Chest X-ray. View position: PA
Patient age: 49
Patient sex: F
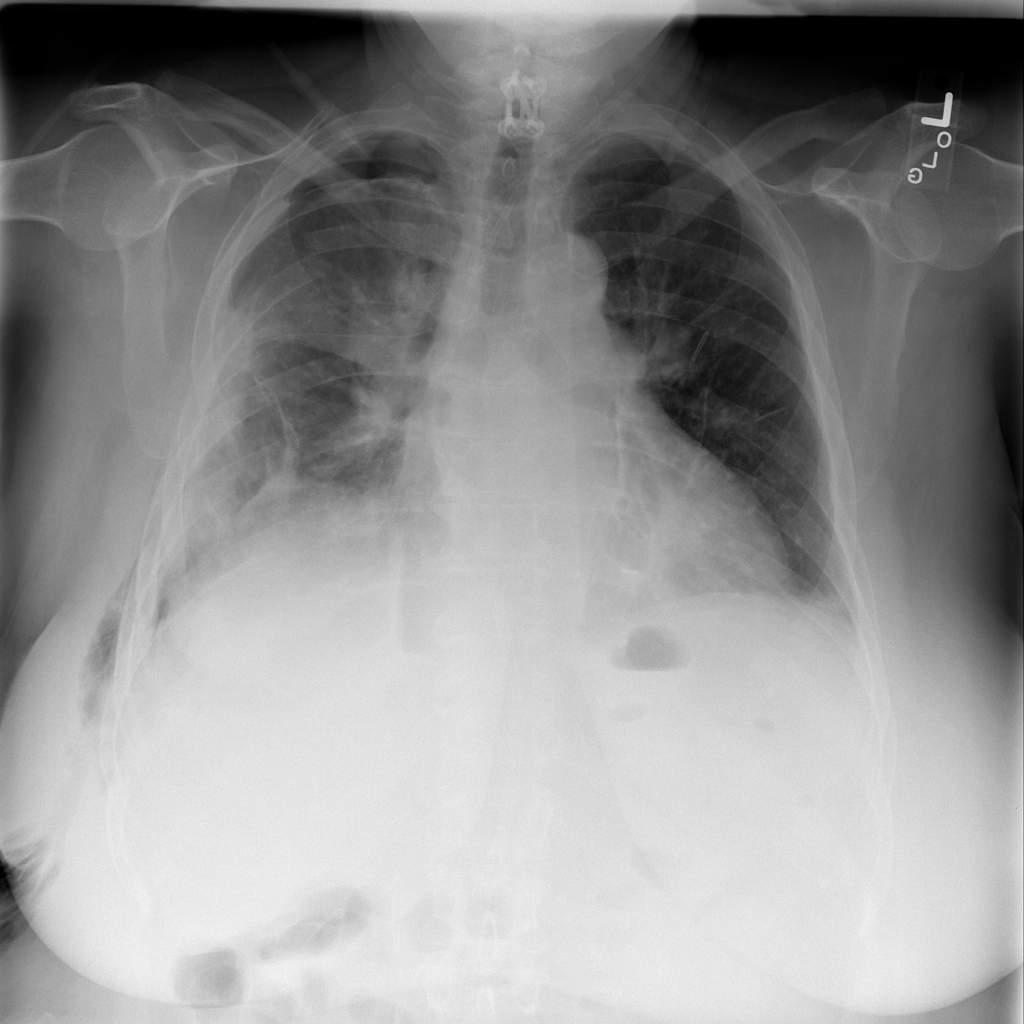
Finding: Pneumothorax